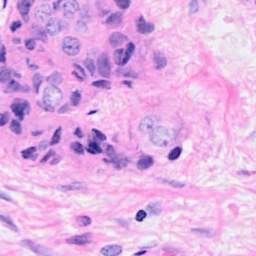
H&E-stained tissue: Breast